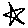
Label: star